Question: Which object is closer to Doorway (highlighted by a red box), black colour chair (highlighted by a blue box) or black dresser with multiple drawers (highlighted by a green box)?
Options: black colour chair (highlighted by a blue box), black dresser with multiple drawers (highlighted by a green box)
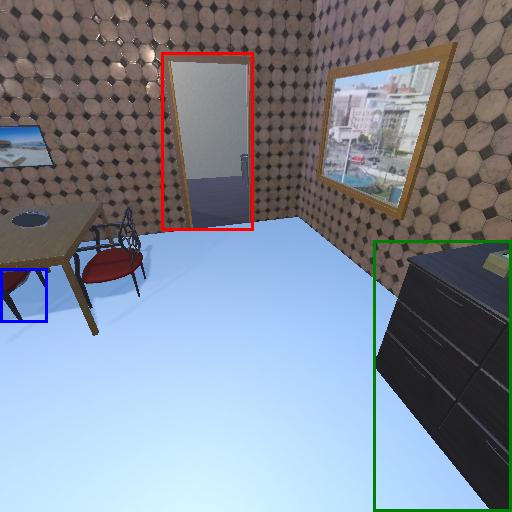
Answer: black colour chair (highlighted by a blue box)